Question: Can anybody explain which one (top or bottom) is better??
Briefly, the top has some placeholder elements in the landing page and all key names are like absolute in Sitecore Layout Presentation.
Otherwise, the bottom one has only one placeholder in landing page and it calls "group" control page. The "group" placeholder contains the list of placeholders.
The difference is that I call only one placeholder which is "group" in landing page and the "group" control call its children as inheritance in Sitecore.
If I change the structure to the bottom, do you think the site or page has the better rendering performance?? If yes, why?

** One more thing, even I didn't set placeholder element for specific control in page, the specific control will be added if the control was created under defined placeholder element. For example, if I add control in "group/a", the new control's key will be "group/a/specific" even it doesn't have its own placeholder element.
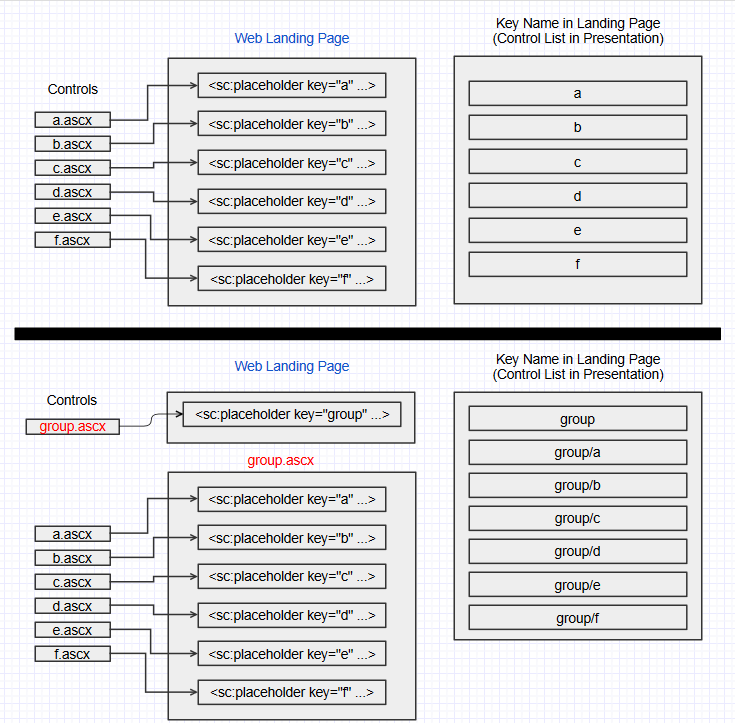
Answer: For sure last example. You can have different Group Layouts defined for main tags:
- '<header>'- '<content>'- '<footer>'
sitecore placeholder will have grouped placeholders (sublayouts) based on pages type:
content for: Homepage, Sitemap, Article, News, Products, Products Family so on. As that you force your Content Authors to insert controls only in specific placeholders.
Ex:
has left menu navigation and in right tagged similar articles (content [800px] having 3 columns: column 1 [200px] = leftnav_placeholder, column 2 [ 450]- content_wrapper_placeholder, column 3 [150px] - right_teaser_section)
page has only one column with a list of news loaded async at mouse scroll (content centered [600px responsive] - content_infinite_scoll_placeholder).
It's recommend to reduce content editors possibility to create funky pages.
Regards performance both have identical performance (if you have same page one using first example and one second example).